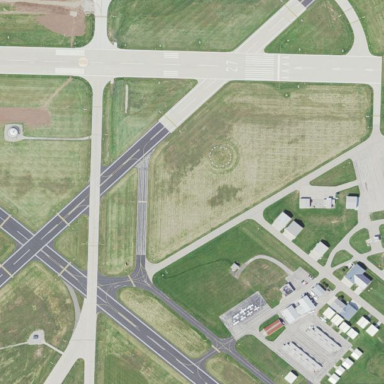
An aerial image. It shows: Asphalt runway at the airport area.